Question: I am writing a selenium script that automates a web-page. I need to click on a button which is defined within a list.
This is the image of my web UI - 'New Account' is the button I am referring to

This is my XML code :
'''
<div id="00B4E000000LQ2C_topNav" class="topNav primaryPalette">
<div id="00B4E000000LQ2C_subNav" class="subNav">
<div class="linkBar brandSecondaryBrd">
<div id="00B4E000000LQ2C_listButtons" class="listButtons">
<ul class="piped">
<li>
<input class="btn" type="button" title="New Account" onclick="navigateToUrl('/setup/ui/recordtypeselect.jsp?ent=Account&ekp=001&retURL=%2F001%3Ffcf%3D00B4E000000LQ2C%26isdtp%3Dnv%26nonce%3Df8007ad94993912b7ff4149193a6096ccfed4ebb1454e0b9b310ad14b61de71d%26sfdcIFrameOrigin%3Dhttps%253A%252F%252Fcs83.salesforce.com&save_new_url=%2F001%2Fe%3FretURL%3D%252F001%253Ffcf%253D00B4E000000LQ2C%2526isdtp%253Dnv%2526nonce%253Df8007ad94993912b7ff4149193a6096ccfed4ebb1454e0b9b310ad14b61de71d%2526sfdcIFrameOrigin%253Dhttps%25253A%25252F%25252Fcs83.salesforce.com&isdtp=vw','LIST_VIEW','new');" name="new" value="New Account"/>
</li>
<li class="lastItem">
</ul>
'''
I used:
'''
driver.findElement(By.xpath(".//*[@id='00B4E000000LQ2C_listButtons']/ul/li[1]/input")).click();
'''
(Xpath was given by the firebug) but it gives me an error stating
> unable to locate elements
Please help me script / locate this button.
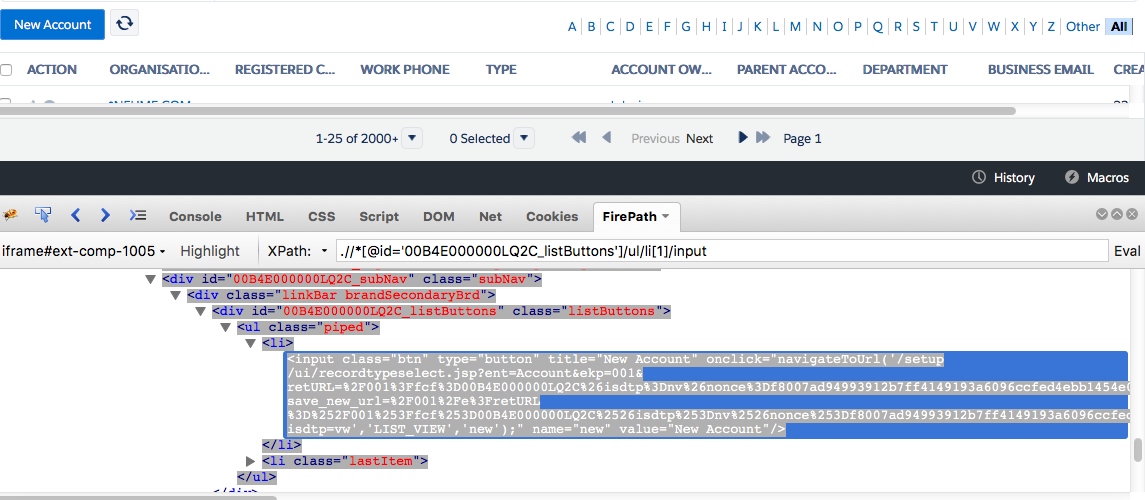
Answer: Hi please try like below
'''
// first way
driver.findElement(By.xpath("//*[@name='new']")).click();
// second way
driver.findElement(By.xpath("//*[@class='btn']")).click();
// basically you can use various attributes of input tag with button inside the xpath to click
'''
Update working with i frame
'''
// A short way to identify how many iframe's are present on a web page
List<WebElement> numberOfFrames= driver.findElements(By.tagName("iframe"));
System.out.println("Total Number of iframes present are : " +numberOfFrames.size());
for(int i=0;i<numberOfFrames.size();i++){
// here u can identify iframes with any of its attribute vale say name,title or which is most suitable.
System.out.println("Name of the i-frames : " + numberOfFrames.get(i).getAttribute("name"));
}
// Back to your question - button lies inside iframe hence
// key here is before clicking you have to switch to the frame first
driver.switchTo().frame(driver.findElement(By.name("frame name")));
'''
hope this helps you